Question: The problem is that all the "into it" buttons on the page have the same id and all the "undo" have the same id thus clicking one offsets others. Also the buttons only toggle once. I'm very new to rails,CSS,ajax and I appreciate the help, thank you.

Micropost_Helper.rb
'''
def toggle_like_button(micropost, user)
if user.voted_for?(micropost)
link_to "undo", like_micropost_path(micropost), :class => "btn btn-mini btn-primary", :id =>"unvote_form", :remote => true
else
link_to "Into it!", like_micropost_path(micropost), :class => "btn btn-mini btn-primary", :id =>"vote_form", :remote => true
end
end
'''
Micropost Controller
'''
def like
@micropost = Micropost.find(params[:id])
if @micropost.user_id != @current_user
if @current_user.voted_for?(@micropost)
@current_user.unvote_for(@micropost)
respond_to do |format|
format.html { redirect_to :back }
format.js
end
else
@current_user.vote_for(@micropost)
respond_to do |format|
format.html { redirect_to :back }
format.js
end
end
end
end
'''
VIEW/microposts/like.js.erb <-- with this i can only click the button's once, need help here as well
'''
$("#vote_form").html("undo")
$("#unvote_form").html("Into it!")
'''
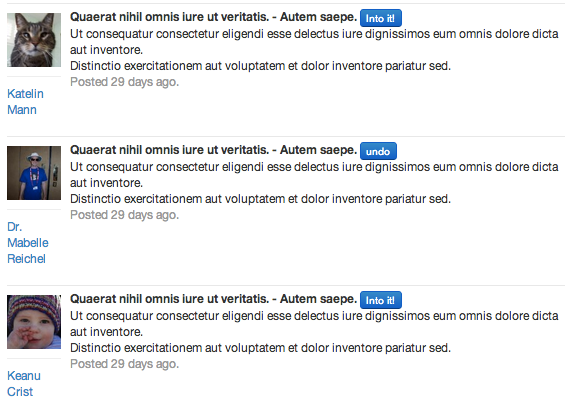
Answer: You should append uniq id to each button like this:
'''
def toggle_like_button(micropost, user)
if user.voted_for?(micropost)
link_to "undo", like_micropost_path(micropost), :class => "btn btn-mini btn-primary", :id =>"unvote_form_#{micropost.id}", :remote => true
else
link_to "Into it!", like_micropost_path(micropost), :class => "btn btn-mini btn-primary", :id =>"vote_form_#{micropost.id}", :remote => true
end
end
'''
and then you can reference one button in your like.js.erb:
'''
$("#vote_form_<%=@micropost.id%>").html("undo")
$("#unvote_form_<%= @micropost.id%>").html("Into it!")
'''
That way you will have valid html and your problem should be solved.